Question: I have written a program on queues and dynamic memory allocation. This is what my program needs to do - insert values in to the queue and remove it from the queue; that simple.
But my problem is that it just prints the names of the variables the values are assigned to and the program goes not responding.
Here is my program :
'''
#include <stdio.h>
#define MAX 180
struct cakes{
int spongecake;
int meringue;
int chocalate;
int red_velvet;
struct newcake *next;
};
struct Queue{
int front;
int rear;
int count;
int cake[10];
};
void init(struct Queue *);
int isFull(struct Queue *);
void insert(struct Queue *,int);
int isEmpty(struct Queue *);
int removes(struct Queue *);
void cake_order(struct cakes *);
void order_out(struct cakes *);
main()
{
struct cakes *head;
head=(struct cakes *)malloc(sizeof(struct cakes ));
cake_order(&head); //this is a seperate function and it works perfectly
head->next=(struct cakes *)malloc(sizeof(struct cakes));
order_out(&head->next);
}
void init(struct Queue *q)
{
q->front=0;
q->rear=10-1;
q->count=0;
}
int isFull(struct Queue *q)
{
if(q->count==10)
{
return 1;
}
else
{
return 0;
}
}
void insert(struct Queue *q,int x)
{
if(!isFull(q))
{
q->rear=(q->rear+1)%10;
q->cake[q->rear]=x;
q->count++;
}
}
int isEmpty(struct Queue *q)
{
if(q->count==0)
{
return 1;
}
else
{
return 0;
}
}
int removes(struct Queue *q)
{
int caked=NULL;
if(!isEmpty(q))
{
caked=q->cake[q->front];
q->front=(q->front+1)%10;
q->count--;
return caked;
}
}
void order_out(struct cakes *order)
{
struct Queue s;
int i;
order->spongecake=20;
order->meringue=75;
order->chocalate=40;
order->red_velvet=30;
init(&s);
for(i=0;i<10;i++)
{
insert(&s,order->chocalate);
insert(&s,order->spongecake);
insert(&s,order->meringue);
insert(&s,order->red_velvet);
}
while(!isEmpty(&s))
{
printf("%d",removes(&s));
}
}
'''
What seems to be the problem here?
I am new to C, so yea am a bit slow when debugging in this language.
Thank you for your time.
Here is the output:

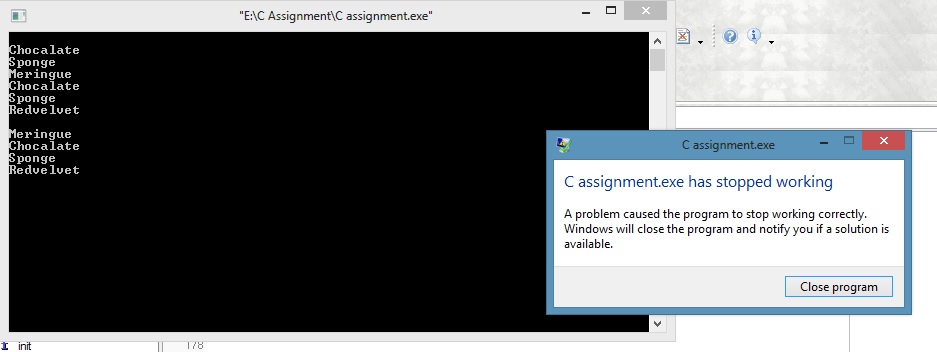
Answer: Lots of problems here, first it would be better if 'main' was declared properly as in 'int main()' and then it returned a value at the end e.g. 'return 0;' like:
'''
int main()
{
.... // code
return 0; // normally 0 is returned if execution has been successful
}
'''
There seem to be other problems with the code as I wasn't able to compile it, for example there's no closing brace at the end of 'order_out()' (right after the while loop).
Also would be good if you provided the 'cake_order()' function.
It's also missing the includes for say 'stdlib.h', and on line 45 ('head=(struct cakes *)malloc(sizeof(struct cakes ));') I've noticed you cast the result of malloc, <URL>.
And if I may further add, don't remember to 'free()' the memory you've allocated with 'malloc()'. I didn't see a single 'free()' statement in your code.